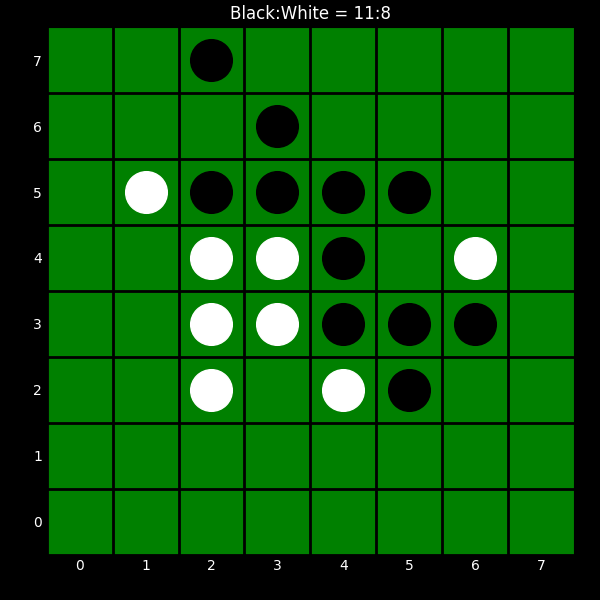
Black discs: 11
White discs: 8